Question: I need to get the letters of logical column that I have created in my excel sheet.
When I click on a cell ,suppose H7, that has data 23, I am able to get Te excel column H, but for some business purpose I want A, that is the letter in 5th row corresponding to a cell that is selected.If suppose it is 56, I want B.
Image 2 shows why I want B instead of excel column I,it is because if I insert a column my excel column letter will change but the numbers corresponding to the logical column letter in B wil remain in B only.
I am able to get the excel column letters using the code:
'''
Public Function ColumnLetters(rInput As Range) As String
ColumnLetters = Split(rInput.Address, "$") (1)
End Function
'''
If the column letter extracted is H, I need the value that is in 5th row just below it that is A and so on.For I it's B, and so on.
I have done this so that inserting additional columns ,excel column letters will change but it won't change my logical column letters.
Can someone please help, please?
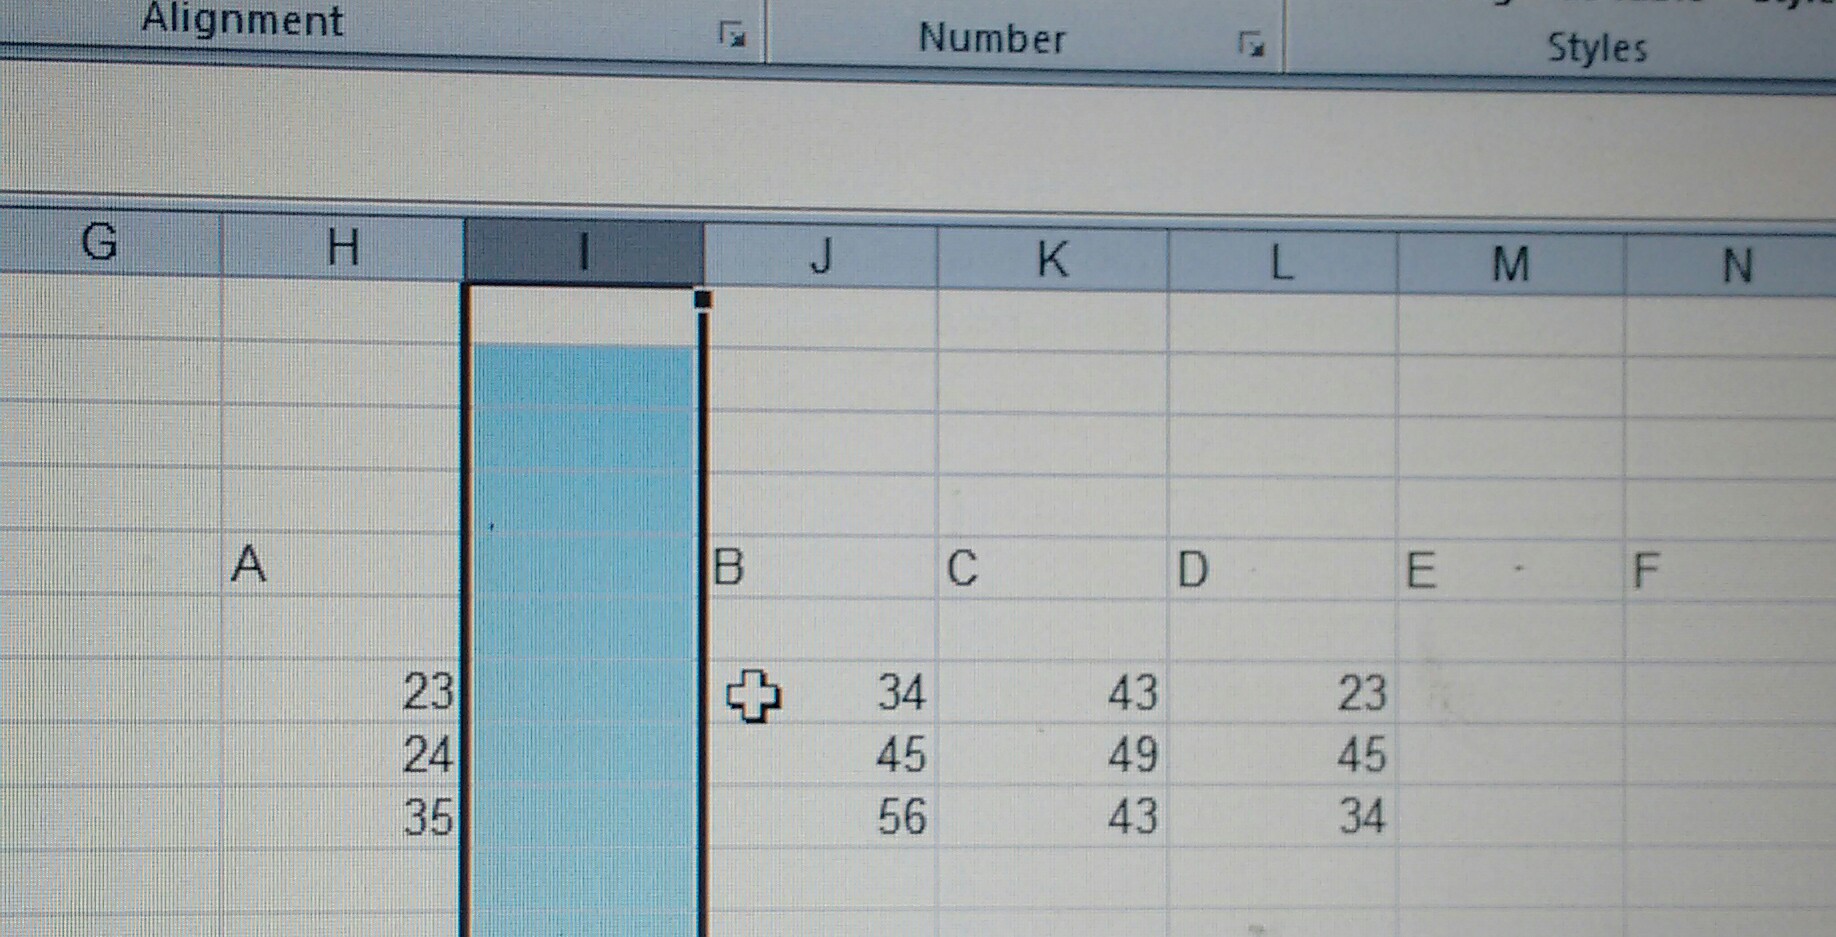
Answer: As FDavidov has said - you can use named ranges to achieve this if we're understanding your question correctly.
In the example shown below I have highlighted column A and typed the name 'RefThisColumn' in the 'Name Box' (red square). I have also selected just cell A1 and typed 'RefThisCell' in the 'Name Box'.
I can then use these named ranges in VBA without having to update references.
After inserting columns to move my named ranges into column E (green square) I ran the exact same code and got the exact same result:
<URL>